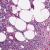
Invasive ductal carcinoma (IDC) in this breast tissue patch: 1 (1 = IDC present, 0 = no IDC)